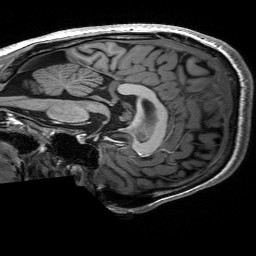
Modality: T1w
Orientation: sagittal
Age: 18
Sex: male
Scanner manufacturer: siemens
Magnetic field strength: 3 T
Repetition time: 2.53 s
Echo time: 0.00227 s